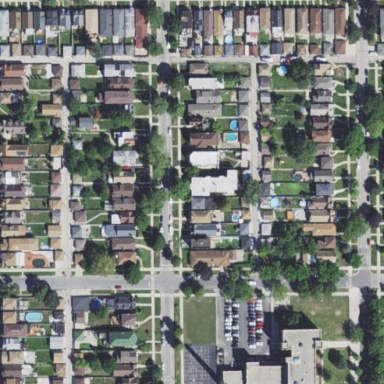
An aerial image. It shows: Sidewalk.